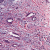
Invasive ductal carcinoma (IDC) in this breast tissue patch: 1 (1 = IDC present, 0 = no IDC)